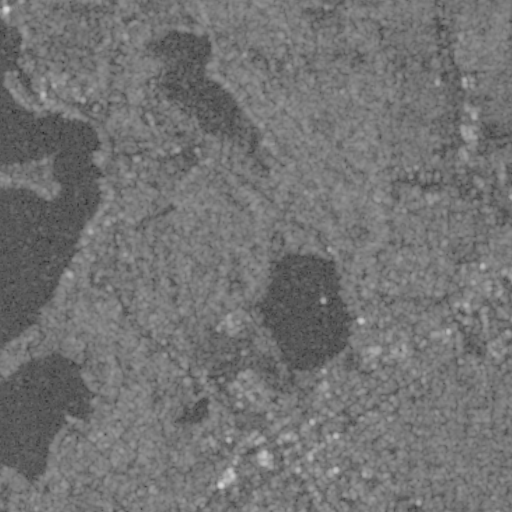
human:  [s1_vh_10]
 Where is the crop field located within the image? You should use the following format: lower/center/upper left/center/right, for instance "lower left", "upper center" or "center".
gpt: The crop field is located in the upper right of the image.
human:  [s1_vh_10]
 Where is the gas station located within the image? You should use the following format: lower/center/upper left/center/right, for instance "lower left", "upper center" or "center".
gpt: The gas station is located in the lower center of the image.
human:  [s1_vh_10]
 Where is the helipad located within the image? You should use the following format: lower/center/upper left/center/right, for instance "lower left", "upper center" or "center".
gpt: The helipad is located in the lower center of the image.
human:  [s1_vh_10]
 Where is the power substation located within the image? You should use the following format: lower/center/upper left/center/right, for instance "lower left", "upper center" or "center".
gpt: The power substation is located in the upper right of the image.
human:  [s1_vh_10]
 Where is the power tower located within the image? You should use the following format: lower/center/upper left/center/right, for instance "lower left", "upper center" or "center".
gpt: The power tower is located in the upper right of the image.
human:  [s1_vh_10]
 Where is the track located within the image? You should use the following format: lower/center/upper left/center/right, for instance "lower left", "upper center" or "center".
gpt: The track is located in the lower center of the image.
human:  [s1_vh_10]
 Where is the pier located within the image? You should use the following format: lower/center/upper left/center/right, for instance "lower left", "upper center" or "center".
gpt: The pier is located in the left of the image.
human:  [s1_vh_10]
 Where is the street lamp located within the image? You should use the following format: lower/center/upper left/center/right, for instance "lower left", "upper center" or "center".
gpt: The street lamp is located in the lower right of the image.
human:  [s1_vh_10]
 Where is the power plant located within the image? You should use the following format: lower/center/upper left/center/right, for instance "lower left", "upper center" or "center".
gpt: There is no power plant in the image.

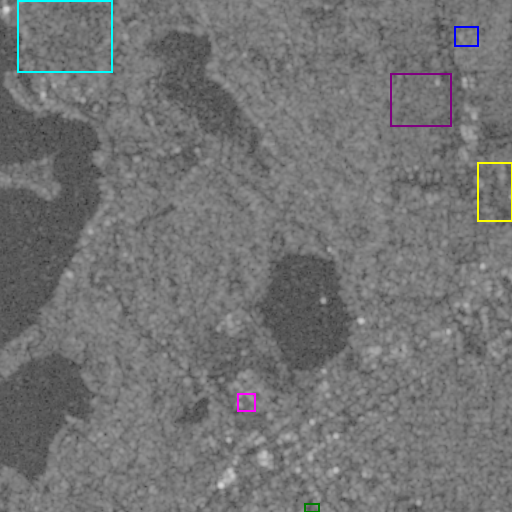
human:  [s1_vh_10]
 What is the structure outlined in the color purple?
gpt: The structure outlined in purple is a crop field.
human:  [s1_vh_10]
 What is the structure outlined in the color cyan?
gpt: The structure outlined in cyan is a park.
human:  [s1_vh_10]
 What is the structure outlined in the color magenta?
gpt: The structure outlined in magenta is a parking lot.
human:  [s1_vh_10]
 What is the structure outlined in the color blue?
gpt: The structure outlined in blue is a power substation.
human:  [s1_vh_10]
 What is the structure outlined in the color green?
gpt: The structure outlined in green is a track.
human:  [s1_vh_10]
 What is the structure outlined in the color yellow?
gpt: The structure outlined in yellow is a building.
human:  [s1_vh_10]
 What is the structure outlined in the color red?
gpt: There is no red outline.